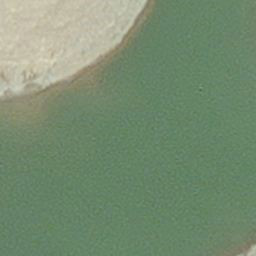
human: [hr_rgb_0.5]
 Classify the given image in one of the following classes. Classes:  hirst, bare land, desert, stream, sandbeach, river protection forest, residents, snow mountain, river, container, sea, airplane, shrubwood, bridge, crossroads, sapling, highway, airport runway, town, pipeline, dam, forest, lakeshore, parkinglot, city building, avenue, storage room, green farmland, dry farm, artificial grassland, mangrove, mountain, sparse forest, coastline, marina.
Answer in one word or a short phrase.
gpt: hirst